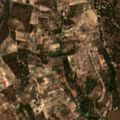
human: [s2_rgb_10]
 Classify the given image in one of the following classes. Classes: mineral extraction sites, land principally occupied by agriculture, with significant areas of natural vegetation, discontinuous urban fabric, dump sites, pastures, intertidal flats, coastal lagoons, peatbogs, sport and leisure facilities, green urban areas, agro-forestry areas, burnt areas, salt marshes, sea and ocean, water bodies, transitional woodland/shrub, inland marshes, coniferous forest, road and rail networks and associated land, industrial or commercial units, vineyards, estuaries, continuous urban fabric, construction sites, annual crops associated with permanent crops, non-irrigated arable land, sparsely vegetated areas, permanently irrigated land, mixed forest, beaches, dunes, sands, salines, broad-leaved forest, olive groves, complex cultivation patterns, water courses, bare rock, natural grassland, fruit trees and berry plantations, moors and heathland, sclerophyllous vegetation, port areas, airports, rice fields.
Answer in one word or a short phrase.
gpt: discontinuous urban fabric, rice fields, complex cultivation patterns, land principally occupied by agriculture, with significant areas of natural vegetation, mixed forest